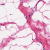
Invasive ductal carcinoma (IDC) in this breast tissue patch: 0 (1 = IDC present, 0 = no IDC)